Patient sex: F
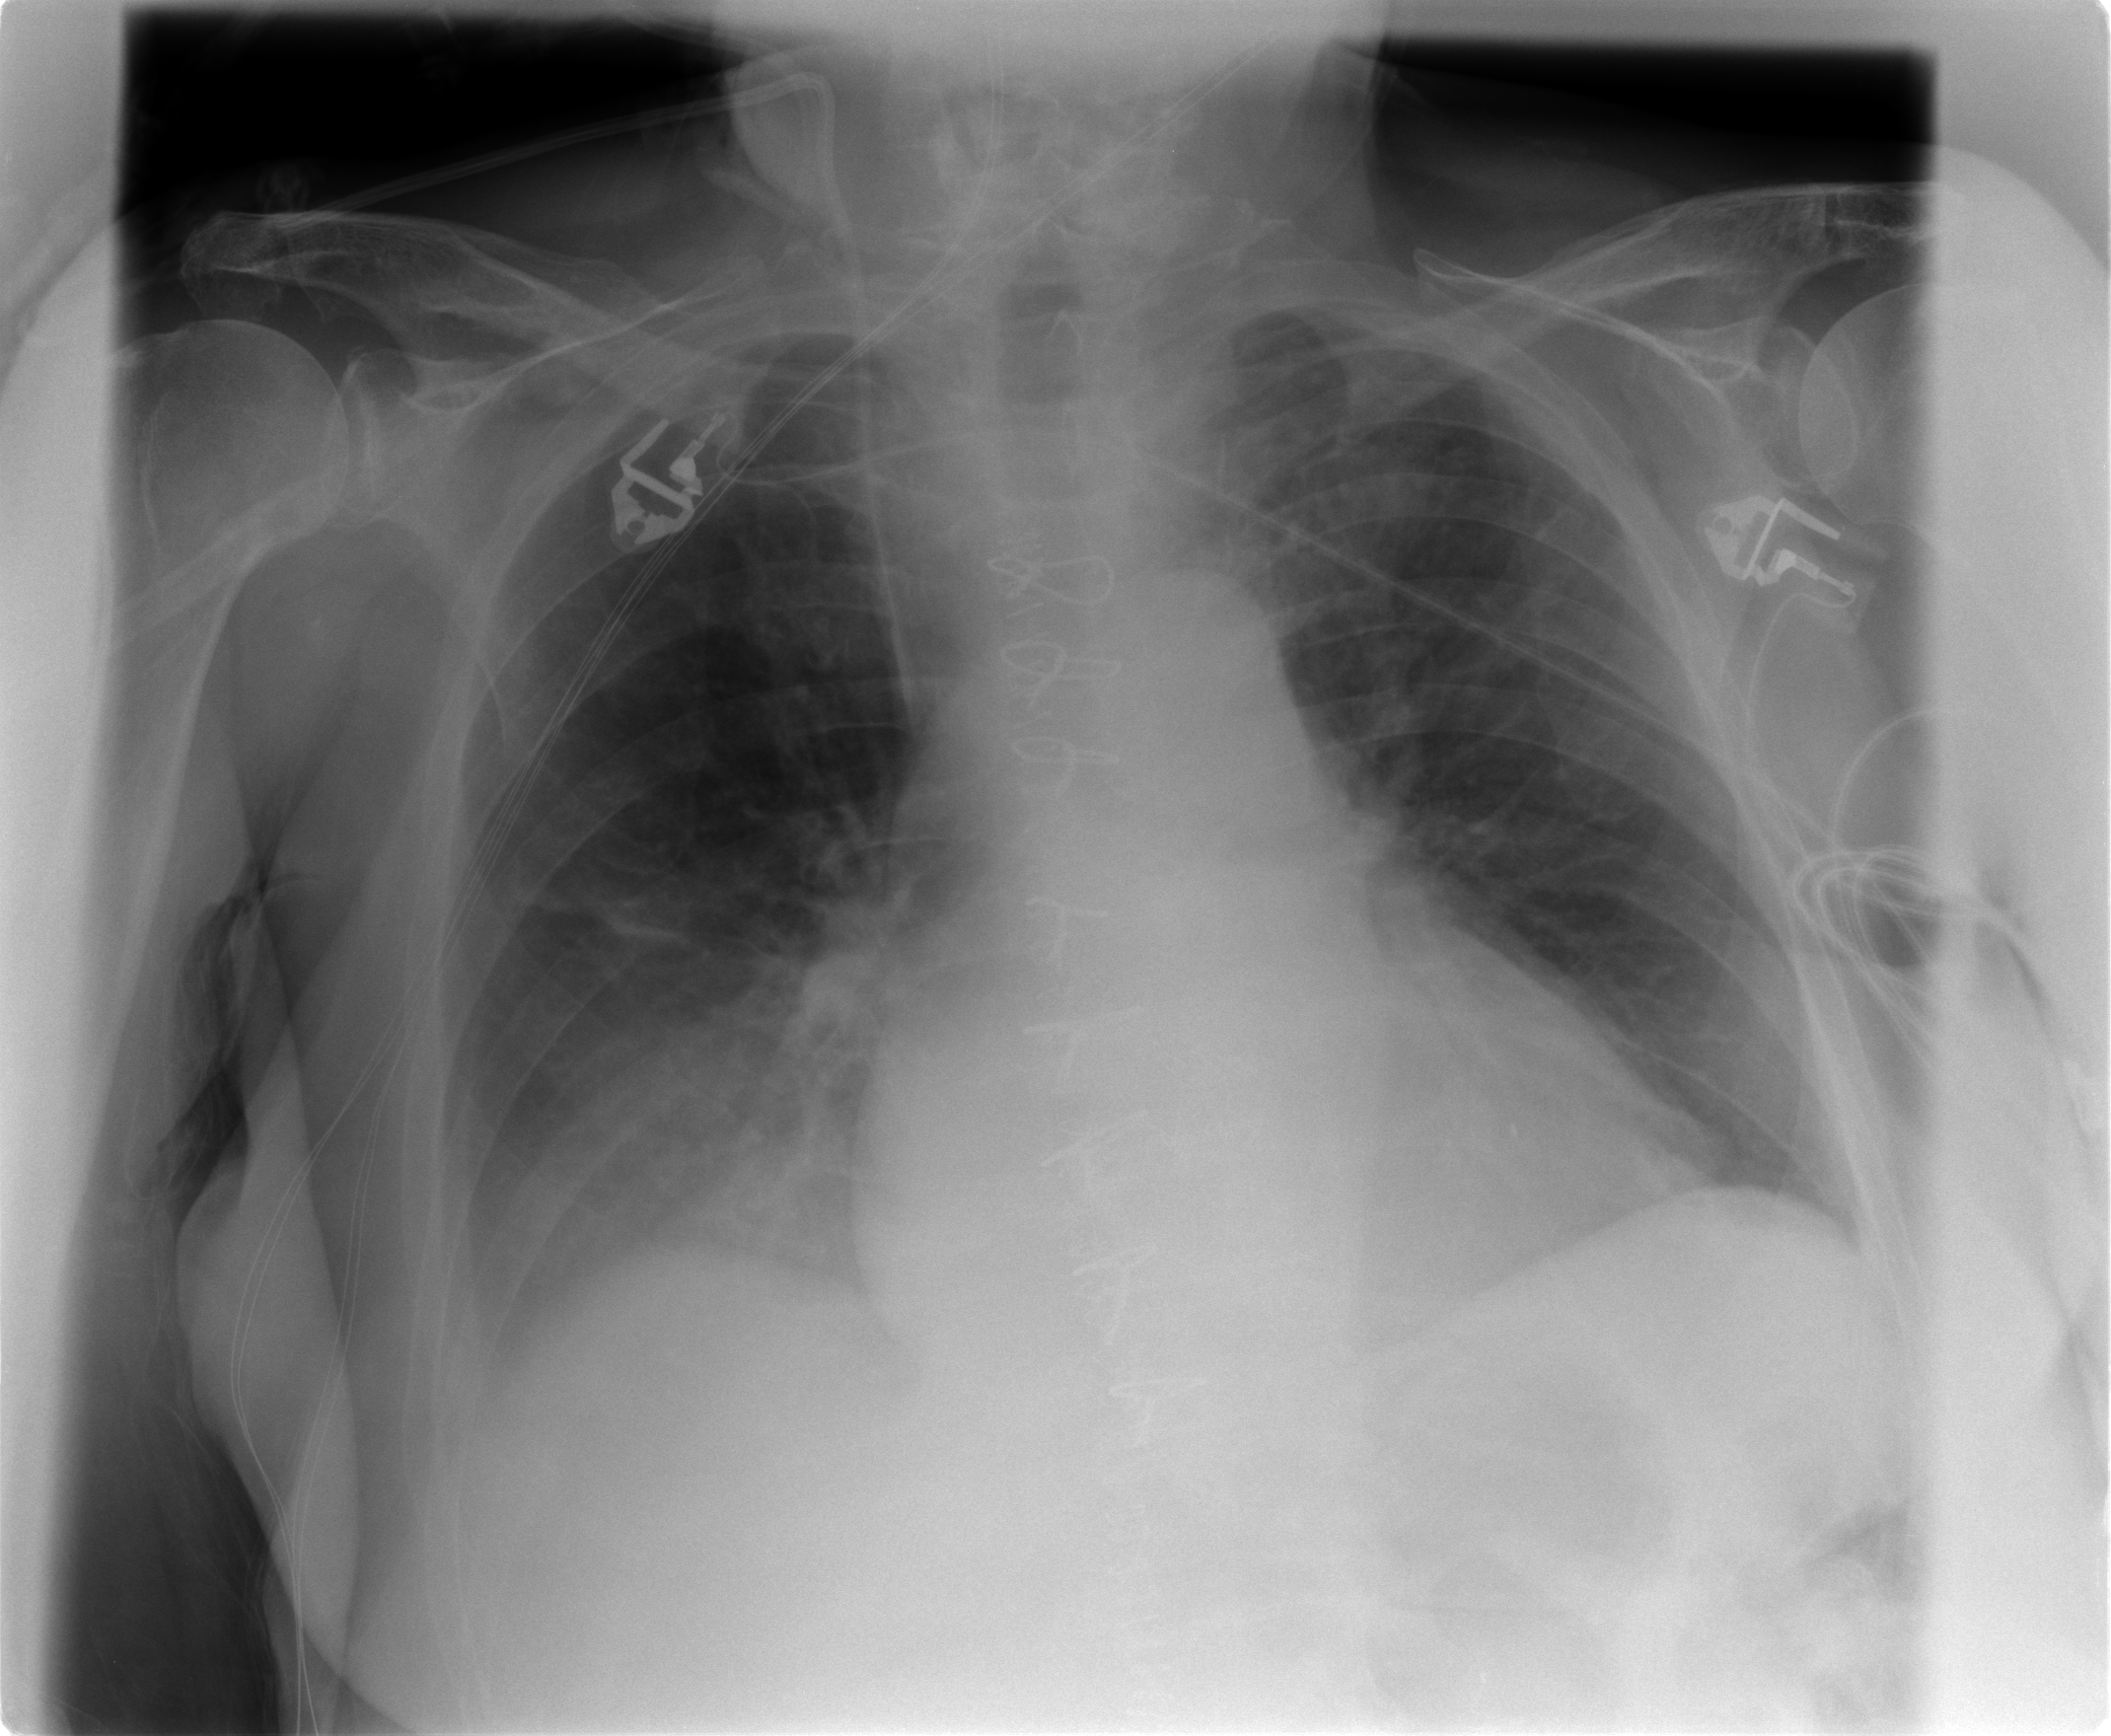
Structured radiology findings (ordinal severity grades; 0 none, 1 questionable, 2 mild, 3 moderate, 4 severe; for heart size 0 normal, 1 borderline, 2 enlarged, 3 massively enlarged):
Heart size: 2
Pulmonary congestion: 2
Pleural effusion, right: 2
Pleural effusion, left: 0
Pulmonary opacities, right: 2
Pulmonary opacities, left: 0
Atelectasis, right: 2
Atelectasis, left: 0